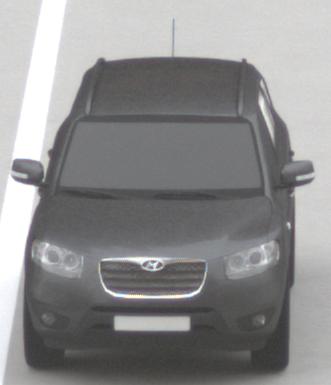
Make: Hyundai
Model: Santa Fe 2.4
Detailed model: Santa Fe (CM)
Model produced from: 2010/01
Model produced until: 2012/09
Doors: 5
Color: gray
Road condition: dry road
Daytime: midday
Contrast: low contrast